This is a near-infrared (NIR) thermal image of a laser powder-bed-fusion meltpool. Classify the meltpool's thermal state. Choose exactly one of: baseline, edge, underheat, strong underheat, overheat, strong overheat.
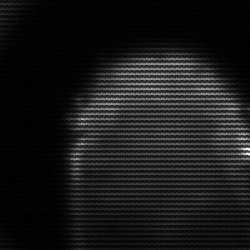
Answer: edge